Interaction volume radius: 10 \u00c5
Interaction volume height: 25 \u00c5
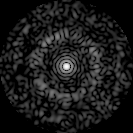
Disorder parameter: 0.8384